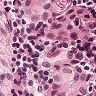
Metastatic tissue present: yes